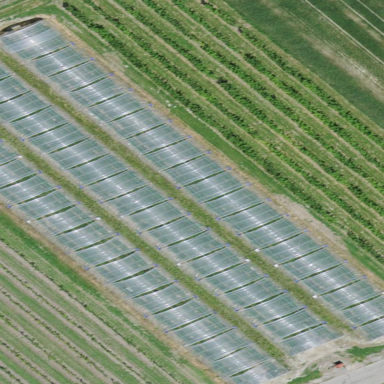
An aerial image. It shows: Greenhouse.